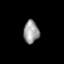
Tissue: prostate
Cell type: Epithelial cells
Senescence score: 0.2803
Nuclear area (px): 339
Mean DAPI intensity: 156.024